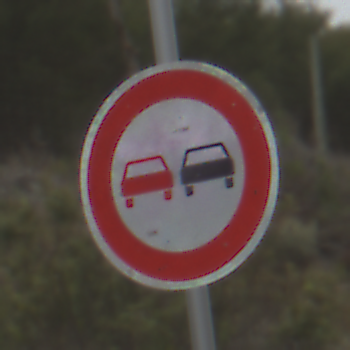
Verkehrszeichen: Ueberholverbot
Umgebung: Outdoor, Nature
Tageszeit: Midday
Wetter: Overcast
Licht: Natural
Jahreszeit: NotSpecified
Kontrast: LowContrast